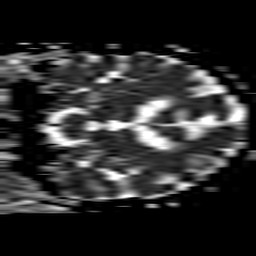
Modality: ADC
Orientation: coronal
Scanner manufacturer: philips
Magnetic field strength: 1.5 T
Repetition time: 4.6 s
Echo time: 0.07699 s